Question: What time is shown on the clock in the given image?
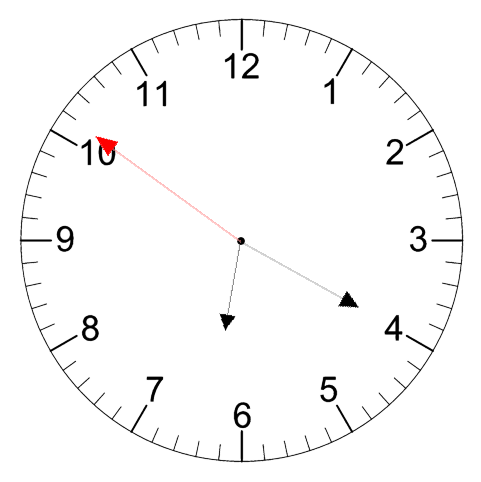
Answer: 06:19:51